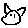
Label: cat